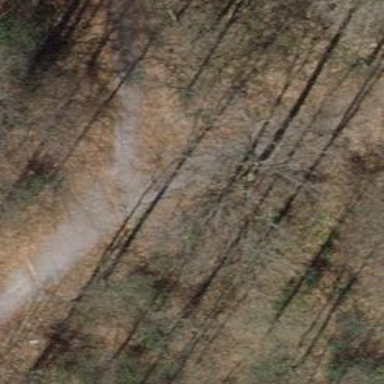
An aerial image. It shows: Track with fine gravel surface of grade2 quality.